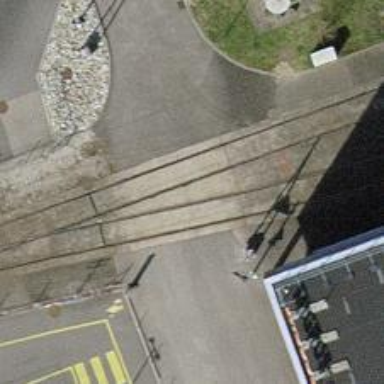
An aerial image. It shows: Railway level crossing.